Question: I had a concept for a simple (in appearance) menu which expands and retracts submenus using .
This is what have conceptualized:

'''
<ul>
<li><a href="#">home</a></li>
<li><a href="#">main one</a>
<ul>
<li><a href="#">sub one</a></li>
<li><a href="#">sub two</a></li>
<li><a href="#">sub three</a></li>
</ul>
</li>
<li><a href="#">main two</a>
<ul>
<li><a href="#">sub one</a></li>
<li><a href="#">sub two</a></li>
</ul>
</li>
<li><a href="#">main three</a></li>
</ul>
'''
I have coded the basic framework above (ignore lack of classes, ids, pipe symbols etc.) using nested unordered lists, but I'm having trouble keeping everything inline. All lists are 'list-style-type: none' and all list items are floated left.
Also, I don't know how to prevent the word wrapping so that the whole list item is moved to a new line as a whole instead of being broken in two.
Additionally, what property could I use in conjunction with the transition property to make the nested lists slide out on mouse click?
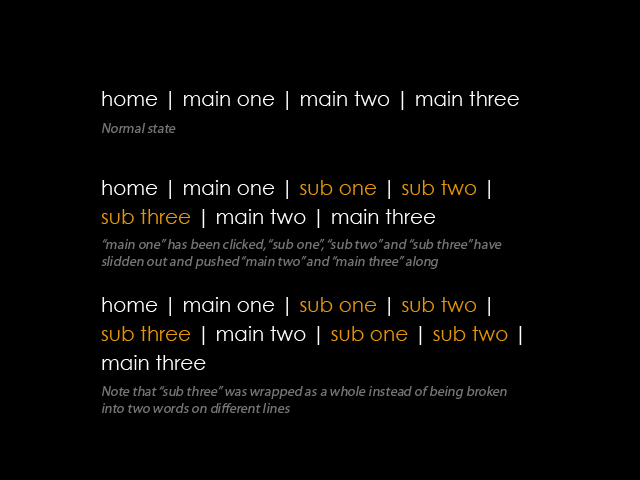
Answer: I can think of two methods:
Using 'a:focus + ul' ('a:active + ul' for IE) to make the menu expand on click.
<URL>
:
- - 'tabindex='1''
:
- -
:
- 'a:focus'- 'a:focus + ul''ul'<URL>- 'a:focus + ul li'- 'a:focus + ul a'
---
Using the checkbox hack.
<URL>
:
- -
:
- -
:
- 'input<URL>